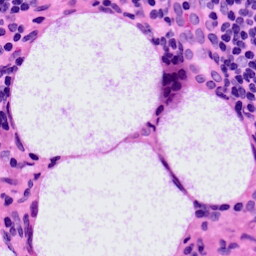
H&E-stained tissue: LymphNode